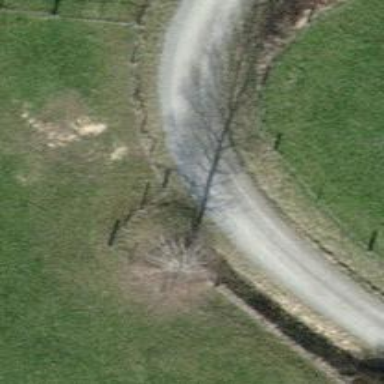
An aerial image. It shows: Brown bench.